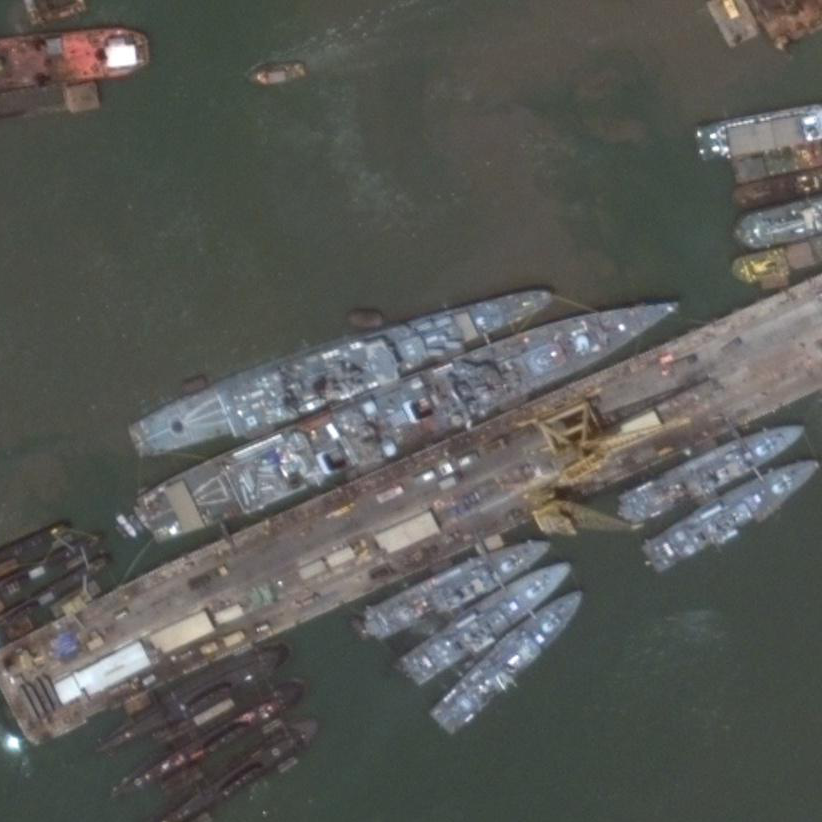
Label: cruiser